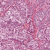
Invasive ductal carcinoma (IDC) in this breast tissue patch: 0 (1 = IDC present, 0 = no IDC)